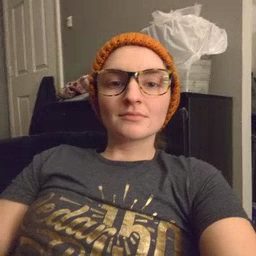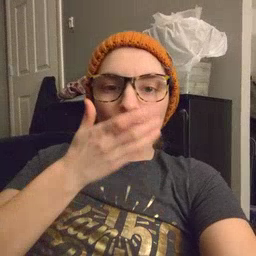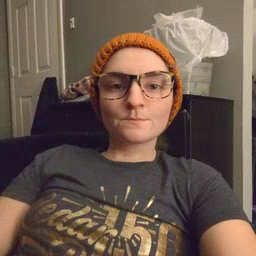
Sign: grass